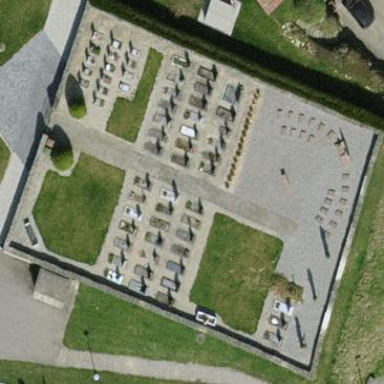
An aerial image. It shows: Cemetery.